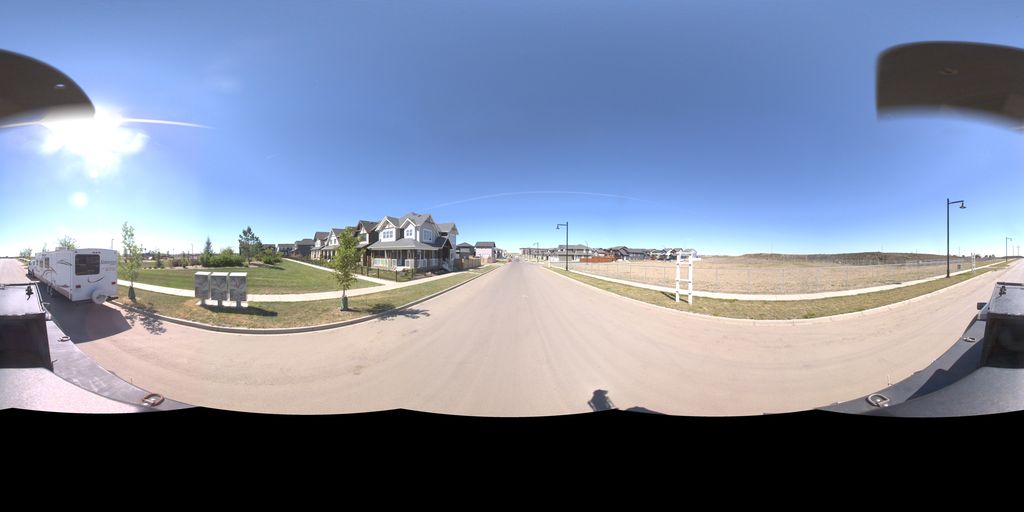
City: saskatoon